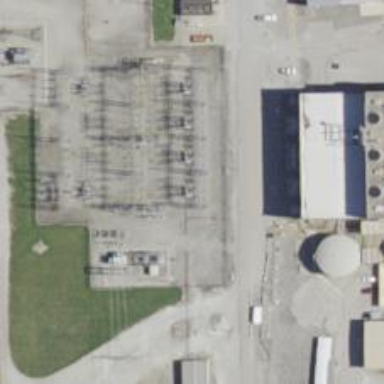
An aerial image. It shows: Switch used for power control.